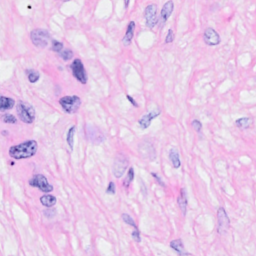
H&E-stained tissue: Breast